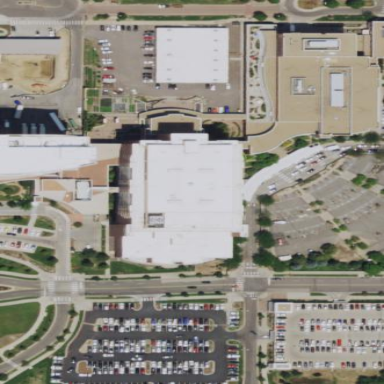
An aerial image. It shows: Office building.